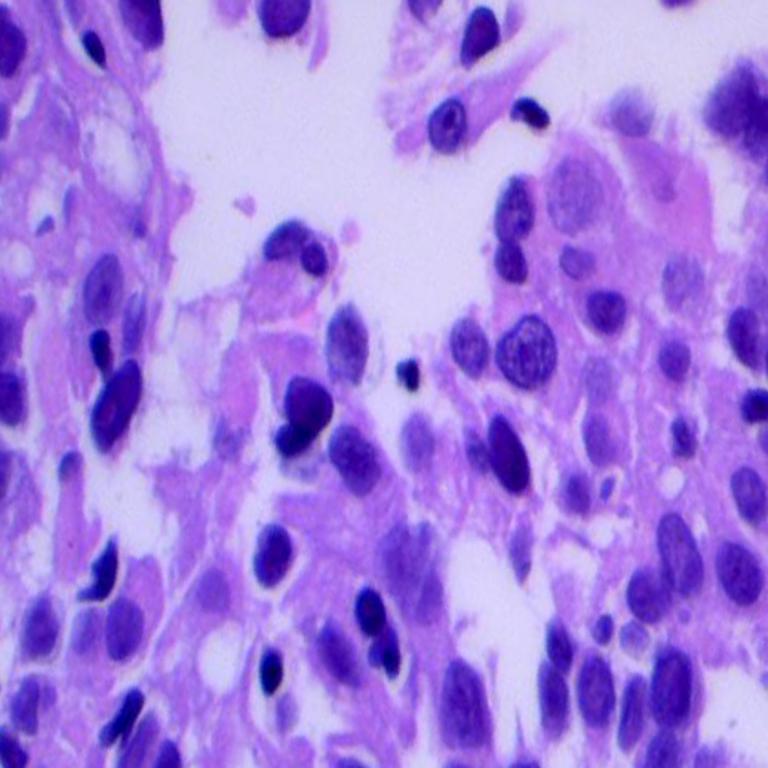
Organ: lung
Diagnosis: adenocarcinomas